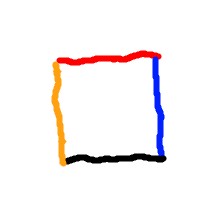
Shape: square